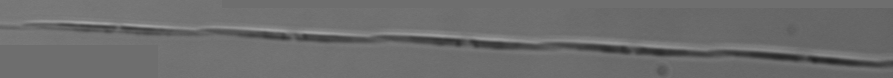
Label: Pseudo-nitzschia